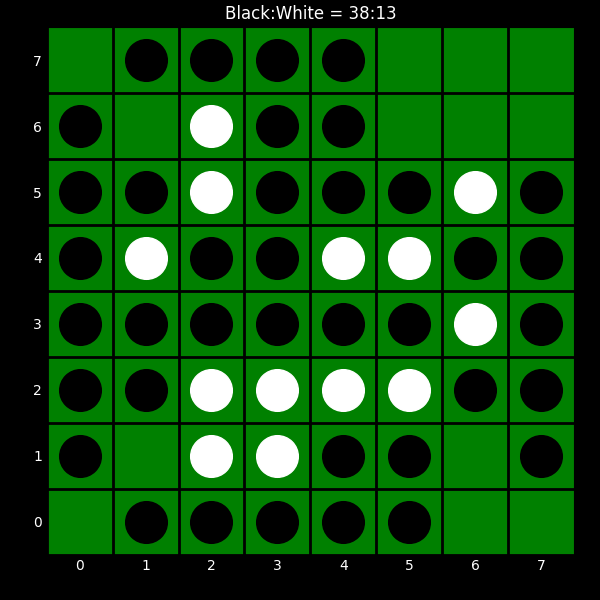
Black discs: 38
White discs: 13